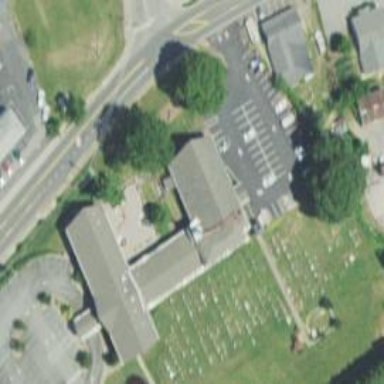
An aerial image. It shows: Cemetery.